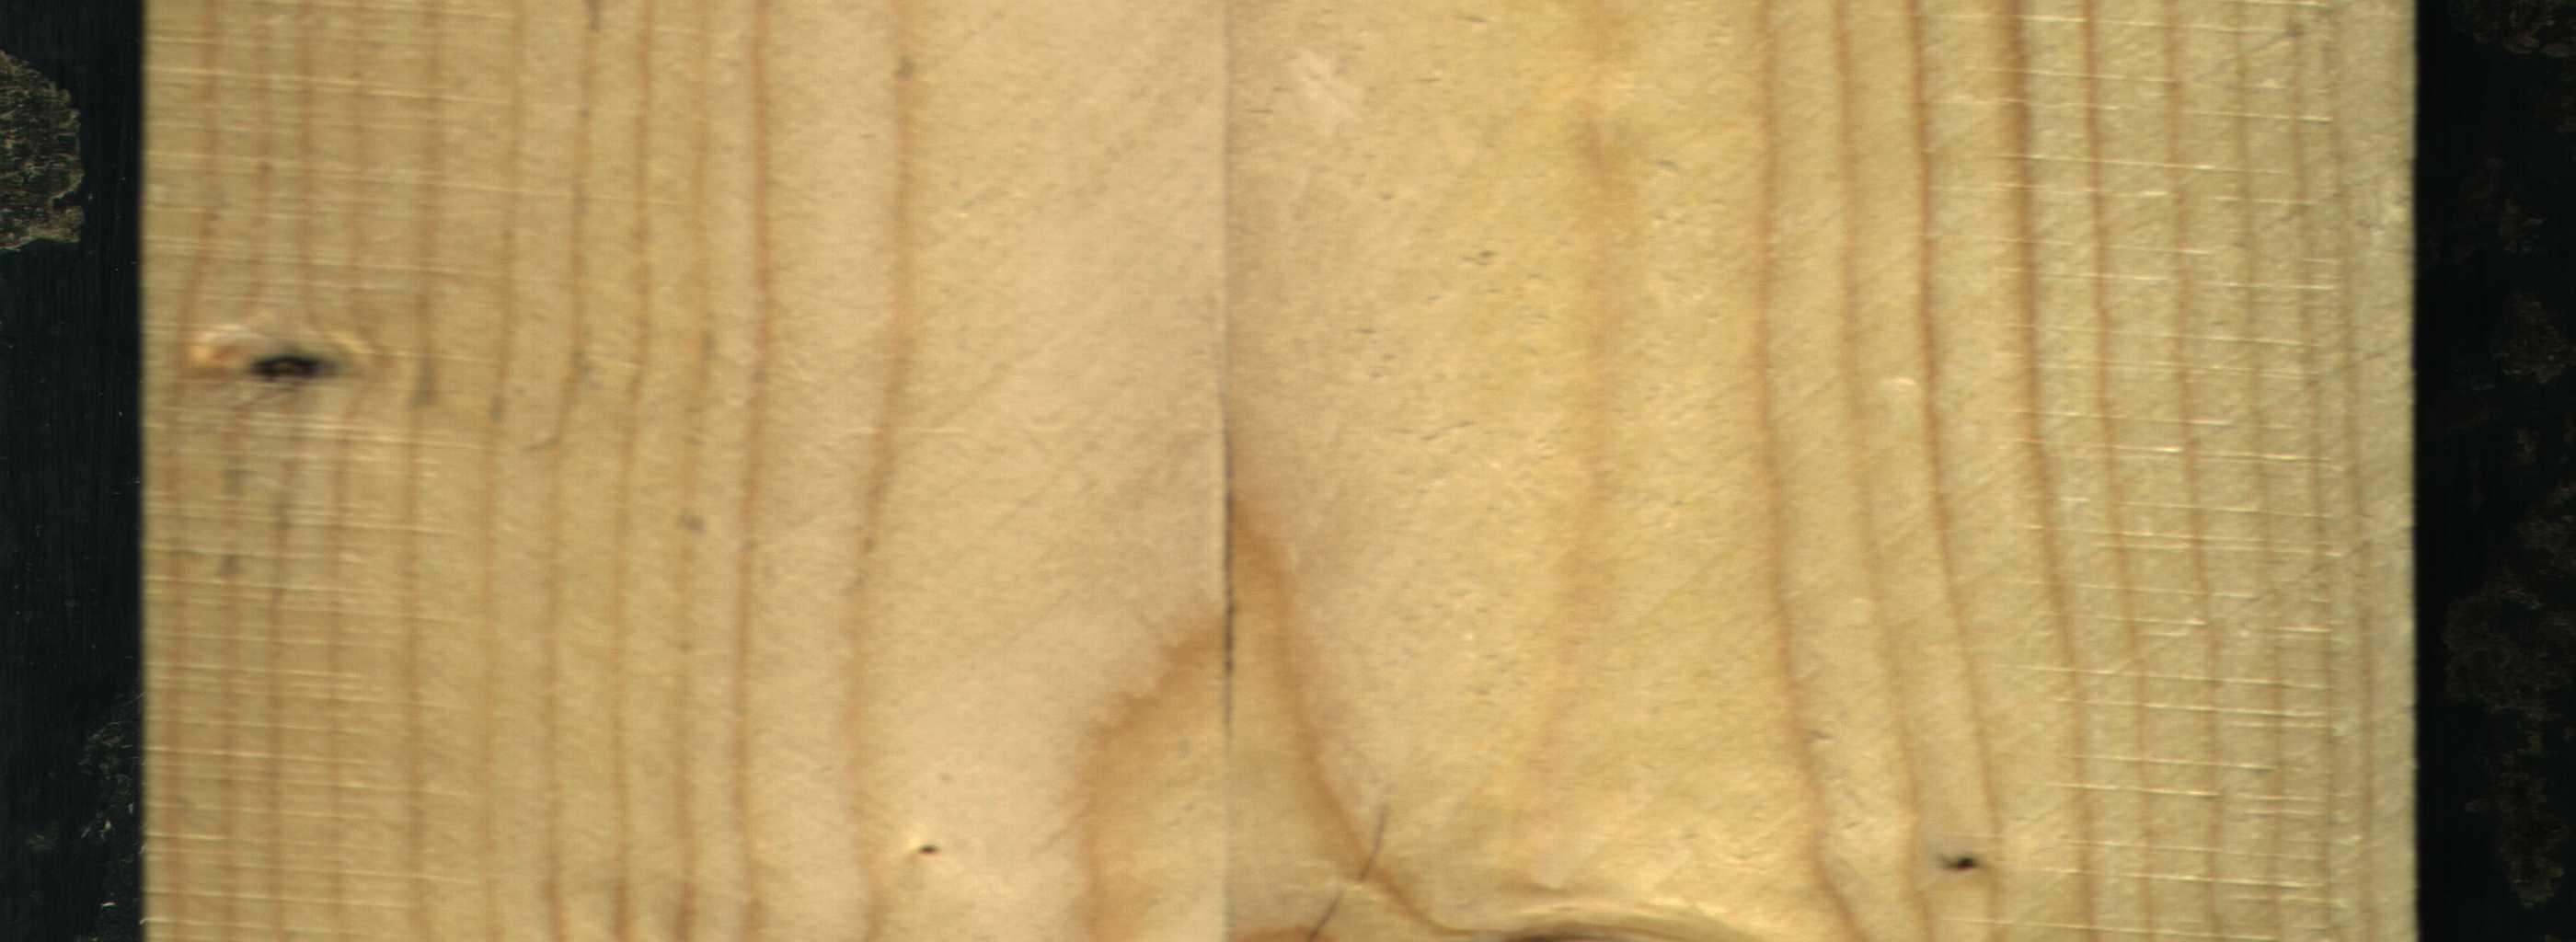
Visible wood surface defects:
Crack
Crack
Dead_Knot
Dead_Knot